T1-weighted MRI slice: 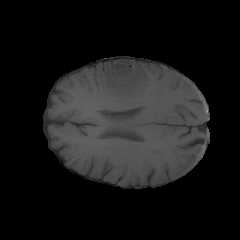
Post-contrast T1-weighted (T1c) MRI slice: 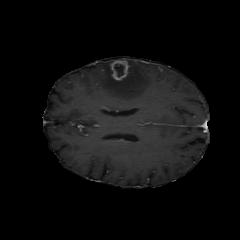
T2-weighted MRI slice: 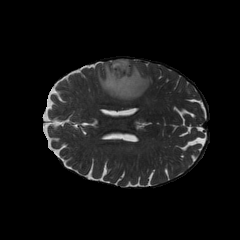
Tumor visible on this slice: yes